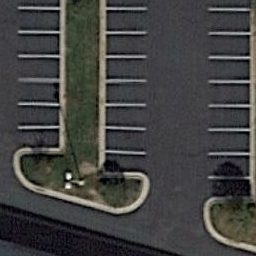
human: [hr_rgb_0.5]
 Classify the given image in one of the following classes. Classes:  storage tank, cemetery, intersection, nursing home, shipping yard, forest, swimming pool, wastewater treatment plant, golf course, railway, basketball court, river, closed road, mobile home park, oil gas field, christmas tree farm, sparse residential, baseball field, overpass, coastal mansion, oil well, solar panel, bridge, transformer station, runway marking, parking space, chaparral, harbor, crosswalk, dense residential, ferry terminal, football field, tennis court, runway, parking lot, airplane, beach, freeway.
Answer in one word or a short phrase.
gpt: parking space